Question: I have created this app which contains datatable with icons or logos on the column names. Each step separately is doable but the issue is in executing them altogether. I am ok if it's not doable to add images to checkboxes but adding images to the datatables is necessary
the issue here I can't merge them to get the result as
checkboxes with logos "without text if possible" to control the number of columns which also contains only logos on the column names
here are the images for each step
<URL>

<URL>
and here is the <URL>
'''
library(shiny)
library(data.table)
ui <- fluidPage(
dataTableOutput("myTable"))
server <- function(input, output, session) {
logoList = data.frame(
name = c("opel", "kia", "bmw"),
logo = c(
"<img height='50' title= 'opel' src='https://i.wheelsage.org/pictures/opel/autowp.ru_opel_logo_1.jpg'></img>",
"<img height='50' src='https://www.logospng.com/images/88/royal-azure- blue-kia-icon-free-car-logo-88484.png'></img>",
"<img height='50' src='https://cdn.iconscout.com/icon/free/png-256/bmw- 4-202746.png'></img>" ),
stringsAsFactors = FALSE)
myData = reactiveVal( {
logo_name_match <- merge(
x = data.frame(
row_id = 1:length(colnames(testmatrixnew)),
cols = colnames(testmatrixnew),
stringsAsFactors = FALSE),
y = logoList,
by.x = "cols",
by.y = "name",
all.x = TRUE)
logo_name_match <- logo_name_match[with(logo_name_match, order(row_id)),]
new_colnames <- ifelse(!is.na(logo_name_match$logo),logo_name_match$logo, logo_name_match$cols)
colnames(testmatrixnew) <- new_colnames
testmatrixnew})
output$myTable = renderDataTable({
myData = myData()
datatable(myData, escape = FALSE)})}
#and also I created the same datatable based on the checkboxgroup input
here is the code
library(shiny)
library(DT)
library(readxl)
library(dplyr)
library(formattable)
library(shinydashboard)
library(shinythemes)
ui <- fluidPage(theme=shinytheme("yeti"),
dashboardPage(
dashboardHeader(title = "title", titleWidth = 230),
dashboardSidebar(),
dashboardBody(fluidRow(
checkboxGroupInput("show_vars", "Pick",
names(testmatrixnew), selected = names(testmatrixnew),inline = TRUE),
DT::dataTableOutput("mytable1")))))
server <- function(input, output) {
mydata2 = testmatrixnew[sample(nrow(testmatrixnew)), ]
output$mytable1 <- DT::renderDataTable({
DT::datatable(mydata2[, input$show_vars, drop = FALSE],options = list(pageLength = 15, lengthChange = FALSE,dom = 't'))})}
#separately, I created this checkboxgroup input using this code
brands <- c("kia", "opel", "bmw")
logos <- c( "https://www.logospng.com/images/88/royal-azure-blue-kia-icon- free-car-logo-88484.png",
"https://i.wheelsage.org/pictures/opel/autowp.ru_opel_logo_1.jpg",
"https://cdn.iconscout.com/icon/free/png-256/bmw-4-202746.png")
ui <- fluidPage(checkboxGroupInput("brands", "Brands",
choiceNames = mapply(brands, logos, FUN = function(brand, logoUrl) {tagList(tags$img(src=logoUrl, width=20))}, SIMPLIFY = FALSE, USE.NAMES = FALSE),choiceValues = brands,inline = TRUE))
MDg4J08Mlb_1A3DEmwX4DyNfU/view?usp=sharing
'''
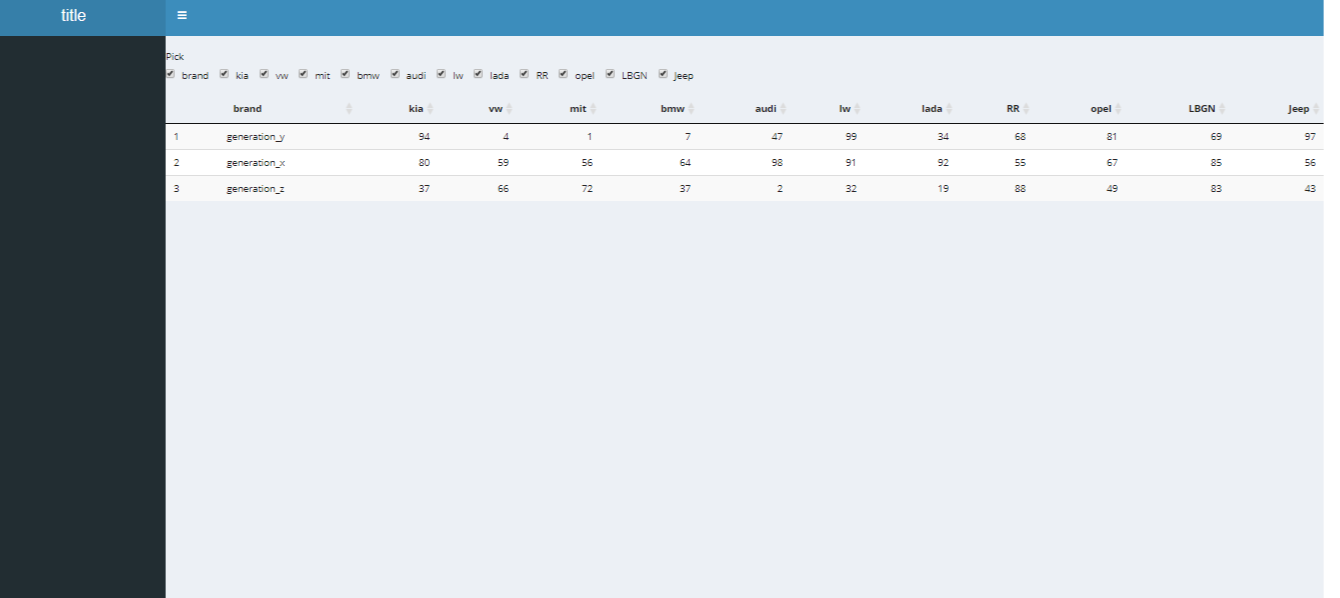
Answer: Here is one option using 'grep' to match 'input$brands' with column names
'''
library(shiny)
library(DT)
library(shinythemes)
library(shinydashboard)
brands <- c("kia", "opel", "bmw")
logos <- c( "https://www.logospng.com/images/88/royal-azure-blue-kia-icon-free-car-logo-88484.png",
"https://i.wheelsage.org/pictures/opel/autowp.ru_opel_logo_1.jpg",
"https://cdn.iconscout.com/icon/free/png-256/bmw-4-202746.png")
ui <- fluidPage(theme=shinytheme("yeti"),
dashboardPage(
dashboardHeader(title = "title", titleWidth = 230),
dashboardSidebar(),
dashboardBody(fluidRow(
checkboxGroupInput("brands", "Brands",
choiceNames = mapply(brands, logos, FUN = function(brand,logoUrl) {tagList(tags$img(src=logoUrl, width=20))},
SIMPLIFY = FALSE, USE.NAMES = FALSE),
choiceValues = brands,
inline = TRUE,
#All values i.e. brands will be initially/pre selected.
#With brands[1] the first value in brands will be pre selected.
#selected = brands
),
DT::dataTableOutput("myTable")))))
server <- function(input, output, session) {
logoList = data.frame(
name = c("opel", "kia", "bmw"),
logo = c(
"<img height='50' title= 'opel' src='https://i.wheelsage.org/pictures/opel/autowp.ru_opel_logo_1.jpg'></img>",
"<img height='50' src='https://www.logospng.com/images/88/royal-azure- blue-kia-icon-free-car-logo-88484.png'></img>",
"<img height='50' src='https://cdn.iconscout.com/icon/free/png-256/bmw- 4-202746.png'></img>" ),
stringsAsFactors = FALSE)
myData = reactiveVal( {
logo_name_match <- merge(
x = data.frame(
row_id = 1:length(colnames(testmatrixnew)),
cols = colnames(testmatrixnew),
stringsAsFactors = FALSE),
y = logoList,
by.x = "cols",
by.y = "name",
all.x = TRUE)
logo_name_match <- logo_name_match[with(logo_name_match, order(row_id)),]
new_colnames <- ifelse(!is.na(logo_name_match$logo),logo_name_match$logo, logo_name_match$cols)
colnames(testmatrixnew) <- new_colnames
testmatrixnew})
observe(print(myData())) #To see what we're working with
output$myTable = renderDataTable({
req(input$brands) #Show the Table only after one box at least is checked
myData = myData()
#browser()
#DT::datatable(myData, escape = FALSE)
col_names = grep(paste(input$brands,collapse = '|'), names(myData), value = TRUE)
DT::datatable(myData[, c('brand', col_names), drop = FALSE], options = list(pageLength = 15, lengthChange = FALSE,dom = 't'), escape = FALSE)
})}
shinyApp(ui, server)
'''
# Data
'''
#Using dput
testmatrixnew <- structure(list(brand = c("generation_x", "generation_y", "generation_z"
), kia = c(80, 94, 37), vw = c(59, 4, 66), mit = c(56, 1, 72),
bmw = c(64, 7, 37), audi = c(98, 47, 2), lw = c(91, 99, 32
), lada = c(92, 34, 19), RR = c(55, 68, 88), opel = c(67,
81, 49), LBGN = c(85, 69, 83), Jeep = c(56, 97, 43)), row.names = c(NA, -3L), class = c("tbl_df", "tbl", "data.frame"))
'''
# Update
'''
output$myTable = renderDataTable({
req(input$brands) #Show the Table only after one box at least is checked
myData = myData()
#browser()
#DT::datatable(myData, escape = FALSE)
#Transpose myData to myData_trans
#Here is simple example you can run R console using testmatrixnew
#t_testm <- data.frame(cbind(colnames(testmatrixnew)[-1], t(testmatrixnew[,-1])), row.names = NULL)
#names(t_testm) <- c('brand','generation_x','generation_y','generation_z')
myData_trans <- data.frame(cbind(colnames(myData)[-1], t(myData[,-1])), row.names = NULL)
names(myData_trans) <- c('brand','generation_x','generation_y','generation_z')
#Match input$brands with column brand
rw_names <- grep(paste(input$brands,collapse = '|'), myData_trans$brand)
DT::datatable(myData_trans[rw_names, , drop = FALSE], options = list(pageLength = 15, lengthChange = FALSE,dom = 't'), escape = FALSE)
})
'''